Question: I have some code which i did not write, but there is a memory leak. The real strangeness is the memory only leaks if i zero a structure before returning it.
## Reproducible minimum code
The leak is reproducible in Delphi 5 and Delphi 7.
First we have a structure:
'''
type
TLocalFile = packed record
FileName: AnsiString;
end;
'''
This structure is the private member of a 'CollectionItem' object:
'''
TEntry = class(TCollectionItem)
private
FLocalFile: TLocalFile;
end;
'''
Then we have the owning collection, which has a function that can a populated structure:
'''
TEntries = class(TCollection)
protected
function GetLocalFile: TLocalFile;
public
procedure DoStuff;
end;
'''
With the weirdness located in the 'GetLocalFile' function:
'''
function TEntries.GetLocalFile: TLocalFile;
var
s: AnsiString;
begin
//Only leaks if i initialize the returned structure
// FillChar(Result, SizeOf(Result), 0);
ZeroMemory(@Result, SizeOf(Result));
s := 'Testing Leak';
Result.Filename := s; //'Testing leak'; only leaks if i set the string through a variable
end;
'''
In reality this function is passed a stream, and returns a populated structure, but that's not important now.
Next we have a method of the collection that will populate all it's entries's 'LocalFile' structures:
'''
procedure TEntries.DoStuff;
var
x: Integer;
begin
for X := 0 to Count-1 do
begin
(Items[X] as TEntry).FLocalFile := GetLocalFile;
end;
end;
'''
Finally, we construction a collection, add 10 items to it, have them 'DoStuff', then free the list:
'''
procedure TForm1.Button1Click(Sender: TObject);
var
list: TEntries;
i: Integer;
entry: TCollectionItem;
begin
list := TEntries.Create(TEntry);
try
for i := 1 to 10 do
entry := list.Add;
list.DoStuff;
finally
list.Free;
end;
end;
'''
We created items, we leak 'AnsiStrings'.
# The horrifying confusing things
There are ways in which this code doesn't leak. It only leaks when using an intermediate string stack variable
Change:
'''
function TEntries.GetLocalFile: TLocalFile;
var
s: AnsiString;
begin
s := 'Testing Leak';
Result.Filename := s; //'Testing leak'; only leaks if i set the string through a variable
end;
'''
to
'''
function TEntries.GetLocalFile: TLocalFile;
begin
Result.Filename := 'Testing leak'; //doesn't leak
end;
'''
and it doesn't leak.
The other method is to initialize the structure before returning it:
Remove the call to 'FillChar' or 'ZeroMemory', and it doesn't leak:
'''
function TEntries.GetLocalFile: TLocalFile;
var
s: AnsiString;
begin
//Only leaks if i initialize the returned structure
// FillChar(Result, SizeOf(Result), 0);
// ZeroMemory(@Result, SizeOf(Result));
s := 'Testing Leak';
Result.Filename := s; //'Testing leak'; only leaks if i set the string through a variable
end;
'''
These are strange resolutions. Whether i use an intermediate stack variable, or not, whether i Zero the structure or not, should not have any effect on memory cleanup.
I doubt this is a bug in the compiler. Which mean that i (meaning the person who wrote this) is doing something fundamentally wrong. i assume it has something to do with 'TCollectionItemClass'. But i cannot for the life of me figure out what.
# Full code
'''
unit FMain;
interface
uses
Windows, Messages, SysUtils, Variants, Classes, Graphics, Controls, Forms,
Dialogs, StdCtrls;
type
TLocalFile = packed record
FileName: AnsiString;
end;
TEntry = class(TCollectionItem)
private
FLocalFile: TLocalFile;
end;
TEntries = class(TCollection)
protected
function GetLocalFile: TLocalFile;
public
procedure DoStuff;
end;
TForm1 = class(TForm)
Button1: TButton;
procedure Button1Click(Sender: TObject);
private
public
end;
var
Form1: TForm1;
implementation
{$R *.dfm}
uses
contnrs;
procedure TForm1.Button1Click(Sender: TObject);
var
list: TEntries;
i: Integer;
entry: TCollectionItem;
begin
list := TEntries.Create(TEntry);
try
for i := 1 to 10 do
begin
entry := list.Add;
end;
list.DoStuff;
finally
list.Free;
end;
end;
{ TEntries }
procedure TEntries.DoStuff;
var
x: Integer;
entry: TEntry;
begin
for X := 0 to Count-1 do
begin
entry := Items[X] as TEntry;
entry.FLocalFile := GetLocalFile;
end;
end;
function TEntries.GetLocalFile: TLocalFile;
var
s: AnsiString;
begin
//Only leaks if i initialize the returned structure
// FillChar(Result, SizeOf(Result), 0);
ZeroMemory(@Result, SizeOf(Result));
s := 'Testing Leak';
Result.Filename := s; //'Testing leak'; only leaks if i set the string through a variable
end;
end.
'''
Oh, and don't forget to add 'FastMM4' to your project (if you don't already have it built-in), so you can detect the leaks.

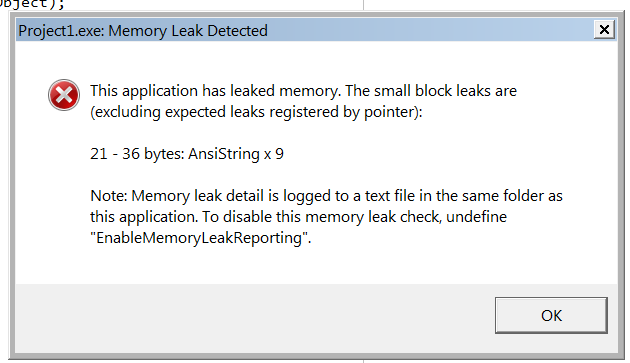
Answer: 'AnsiString' (and its Unicode counterpart) is reference-counted by the compiler. You can't simply zero memory containing a reference to it; you need to assign '''' to it so that the compiler will generate code to decrement the refcount and release the memory correctly.
You'll have similar problems trying to block-clear data structures containing references to dynamic arrays, Interfaces, or (some) variants.
If you're not using a Delphi version recent enough to support the 'Default' compiler magic expression, (I believe it was introduced in D2009,) the best way to clear out a record safely would be to call 'Finalize' first, and then zero the memory as you're doing.